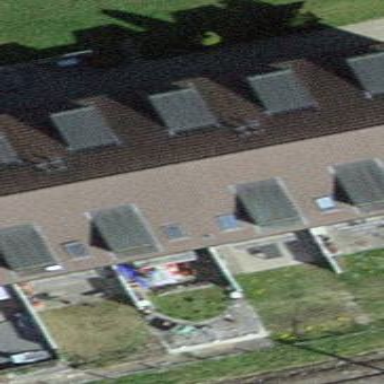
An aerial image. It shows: Residential building with gabled roof.